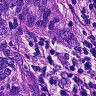
Metastatic tissue present: yes